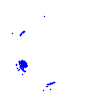
Particle: electron